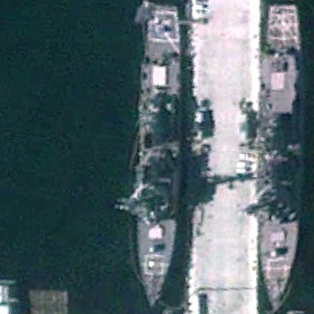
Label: destroyer